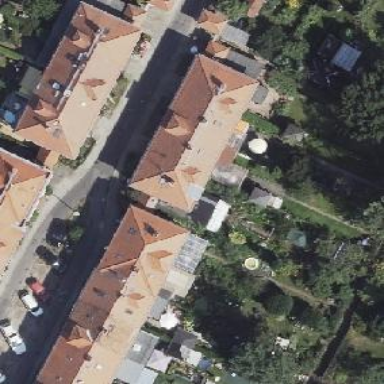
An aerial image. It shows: Hipped-roof terrace building.